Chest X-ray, AP view. Patient: 32 years old, sex M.
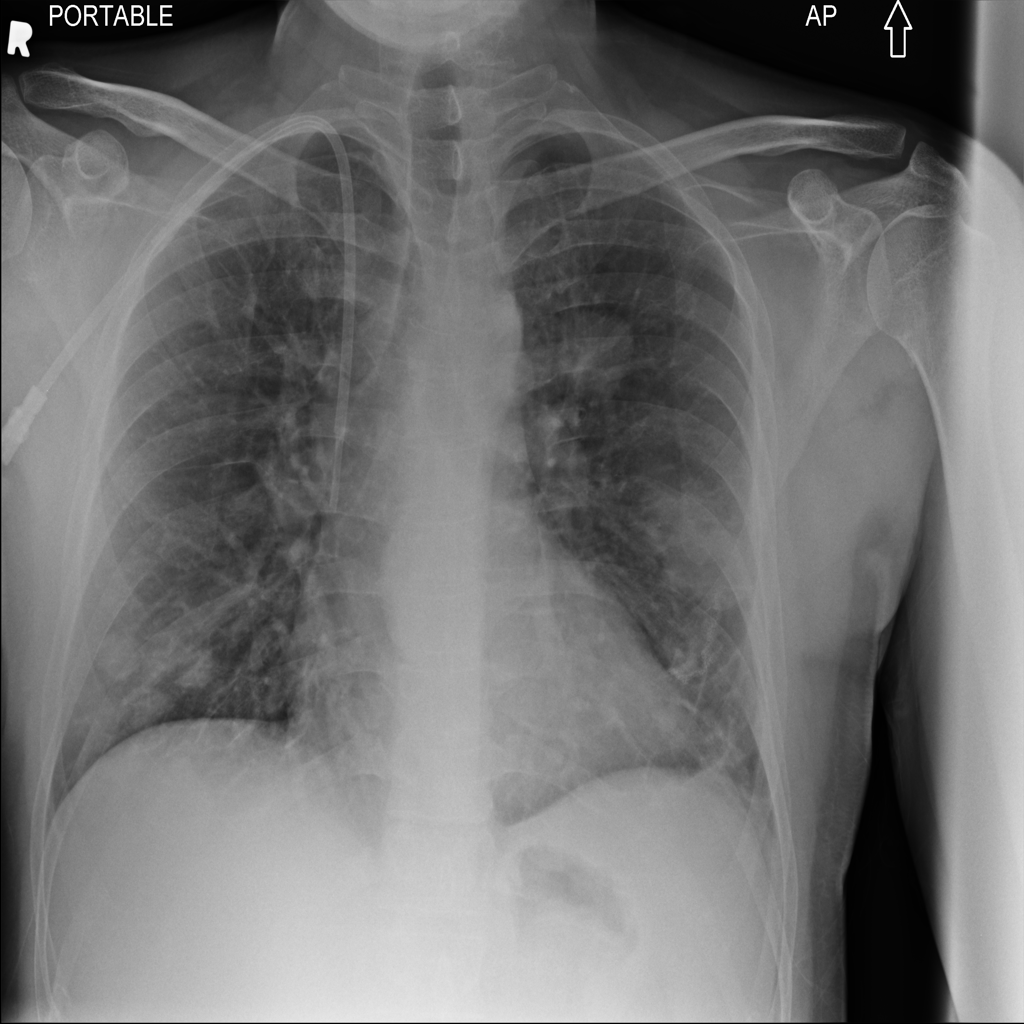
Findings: Mass